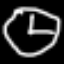
Label: clock